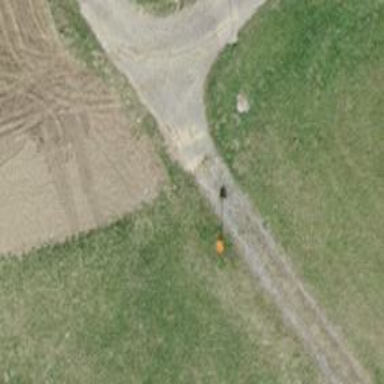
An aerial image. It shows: Orange pipeline marker.